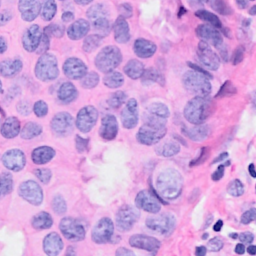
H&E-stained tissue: Breast